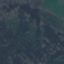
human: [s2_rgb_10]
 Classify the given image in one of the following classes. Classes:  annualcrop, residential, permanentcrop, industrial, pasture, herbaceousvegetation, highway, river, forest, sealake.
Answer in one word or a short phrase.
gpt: HerbaceousVegetation